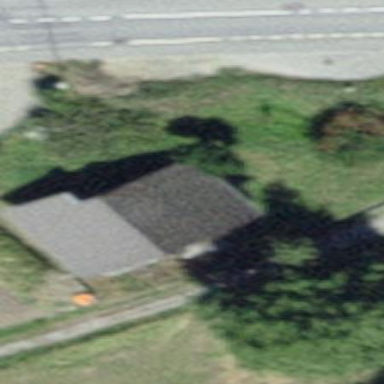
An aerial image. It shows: Detached building.